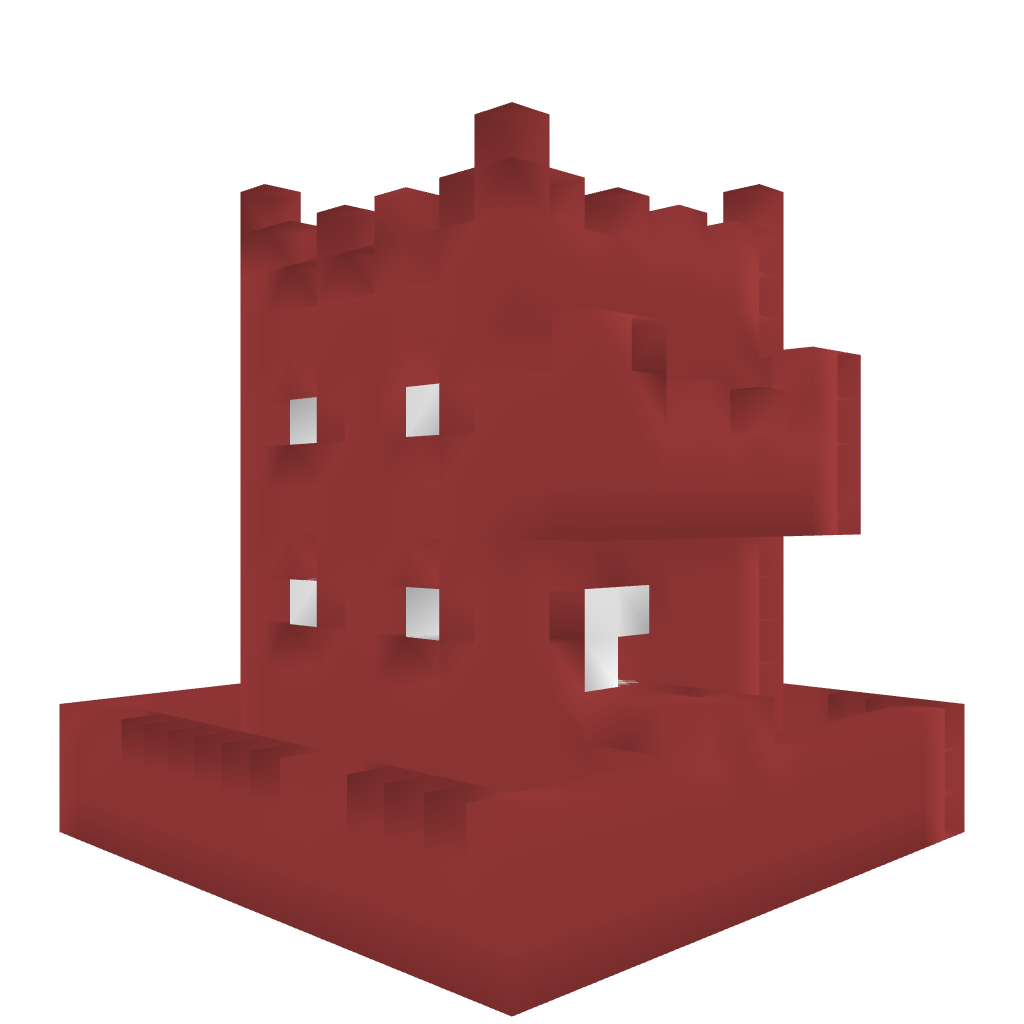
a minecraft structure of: PvPTower: Netherbrick good quality